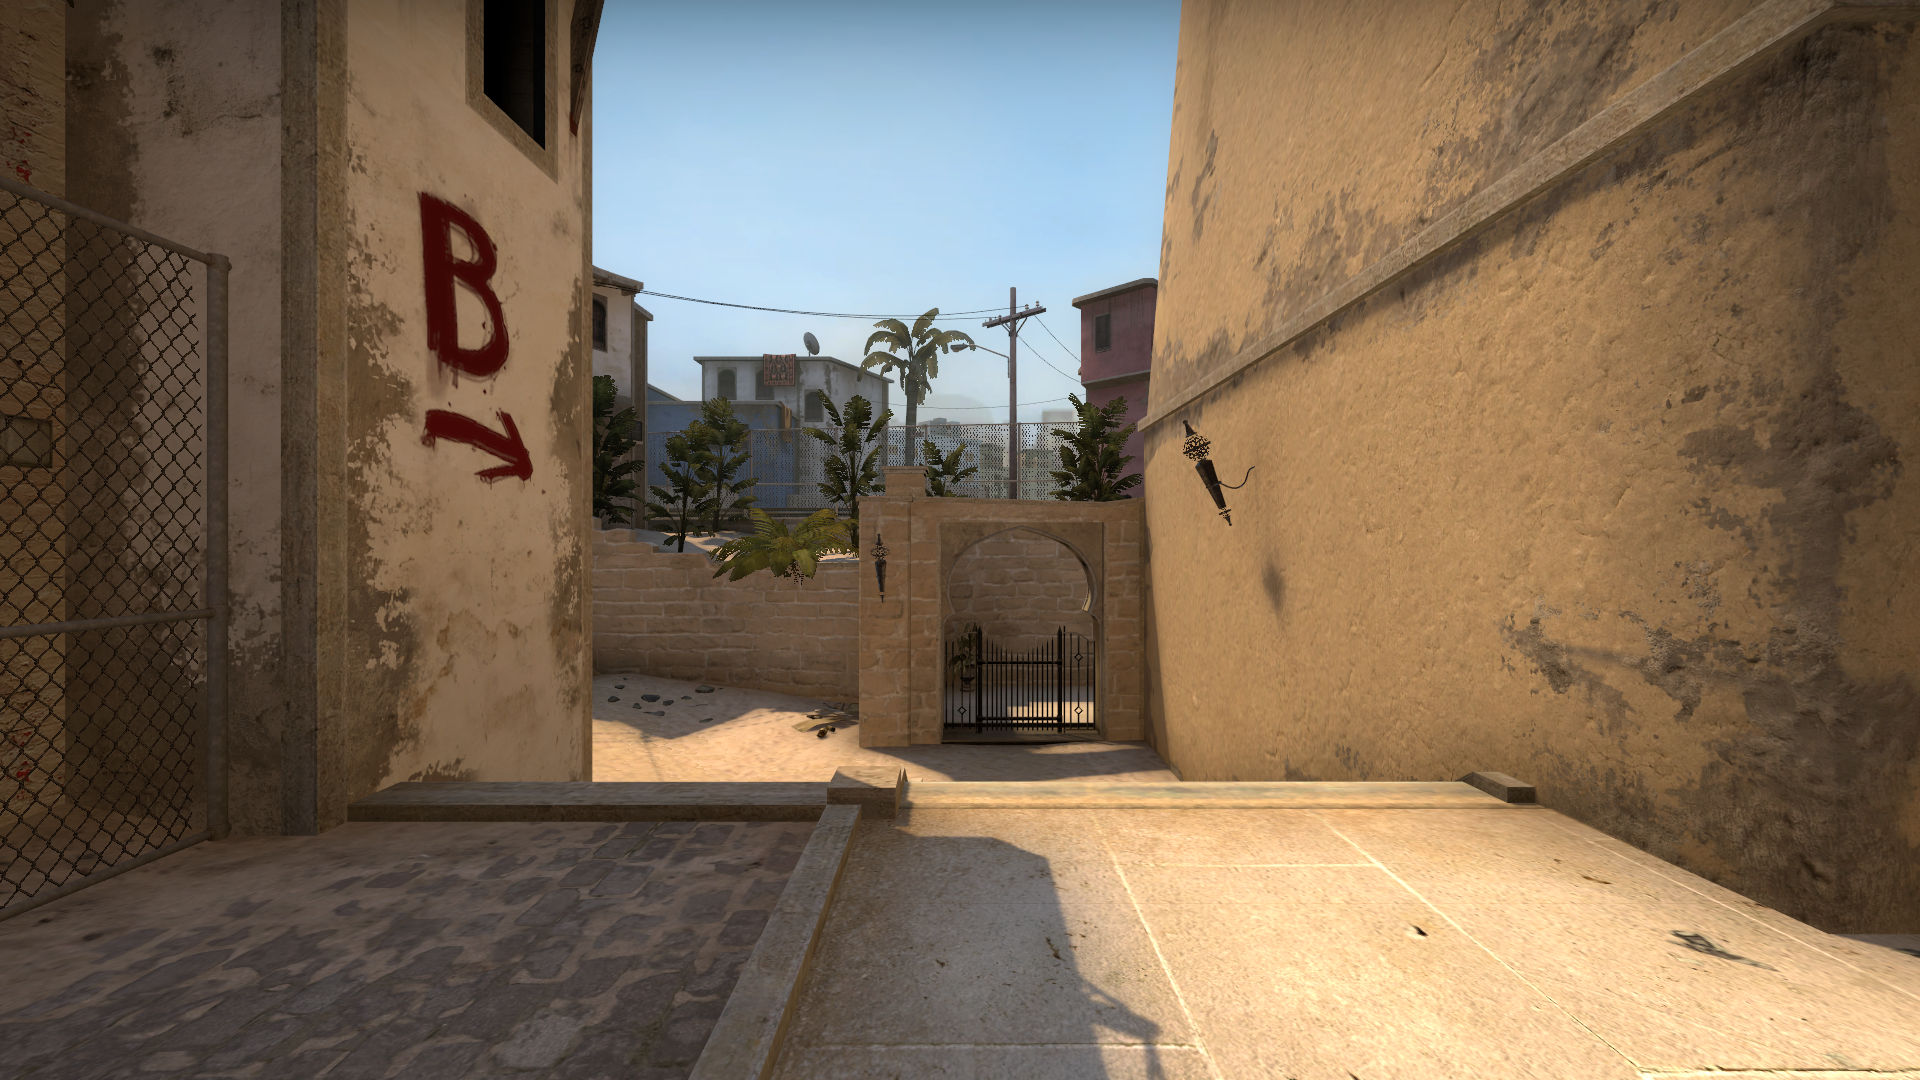
Map: de_mirage